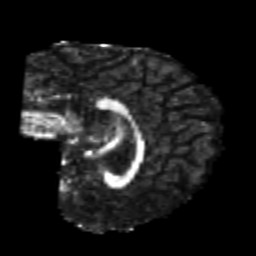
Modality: FA
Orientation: sagittal
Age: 24
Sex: female
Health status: healthy
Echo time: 0.074 s